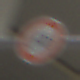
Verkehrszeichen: VerbotRadverkehr
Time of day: Midday
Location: Roofed (Urban)
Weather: Overcast
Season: NotSpecified
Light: Artificial